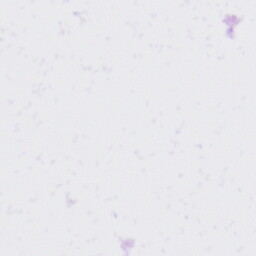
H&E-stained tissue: Liver